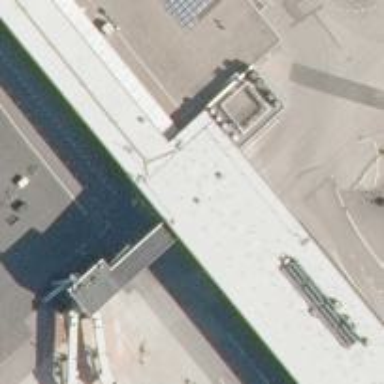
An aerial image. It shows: Airport gate.